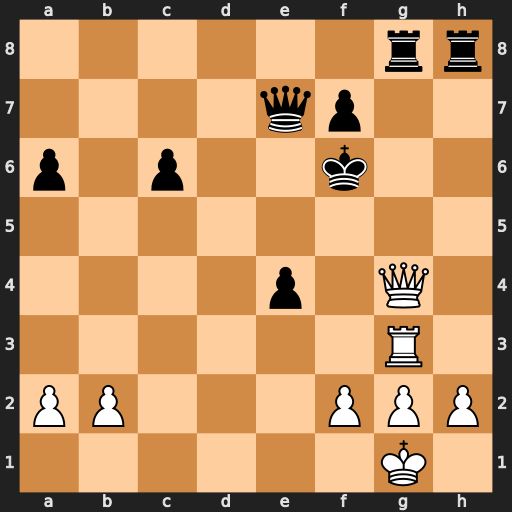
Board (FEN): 6rr/4qp2/p1p2k2/8/4p1Q1/6R1/PP3PPP/6K1
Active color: w
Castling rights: -
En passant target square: -
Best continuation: Qf4+ Ke6 Qxe4+ Kd7 Rd3+ Ke8 Qxc6+